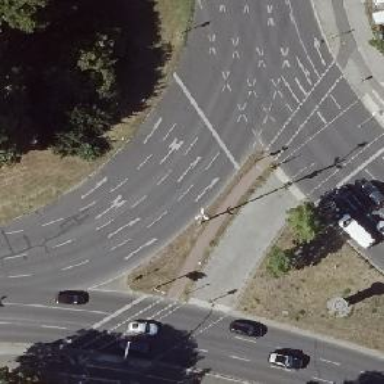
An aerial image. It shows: Cycleway on traffic island.